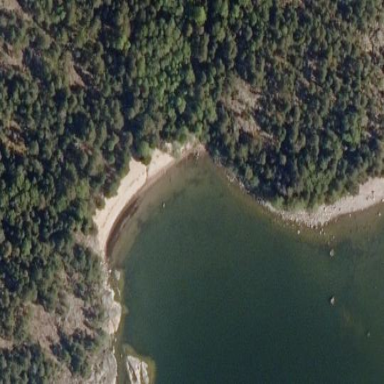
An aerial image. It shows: Beautiful beach with natural surroundings.